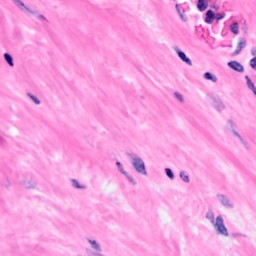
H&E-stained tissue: Breast